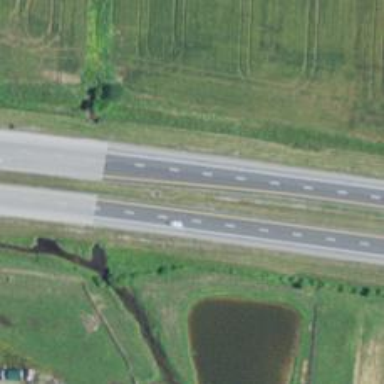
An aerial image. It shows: This image shows trunk highway that functions as expressway.